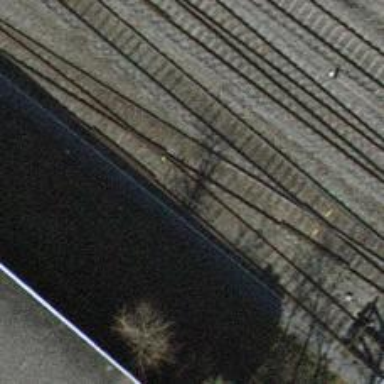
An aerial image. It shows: Single-track railway spur.